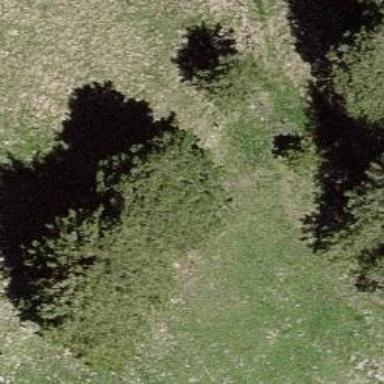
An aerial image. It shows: Needle-leaved tree in natural setting.